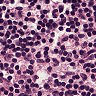
Metastatic tissue present: no